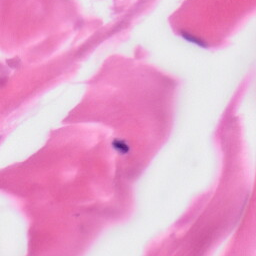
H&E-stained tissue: Skin